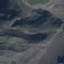
Land use / land cover: HerbaceousVegetation